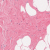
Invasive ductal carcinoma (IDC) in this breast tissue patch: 0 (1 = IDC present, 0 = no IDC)